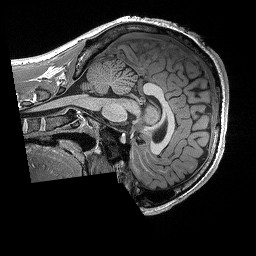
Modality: T1w
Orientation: sagittal
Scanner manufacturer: siemens
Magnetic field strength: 3 T
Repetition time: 2.3 s
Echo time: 0.00294 s